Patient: sex F, age 65
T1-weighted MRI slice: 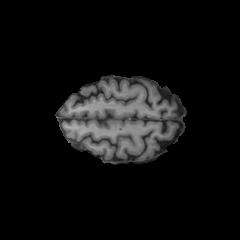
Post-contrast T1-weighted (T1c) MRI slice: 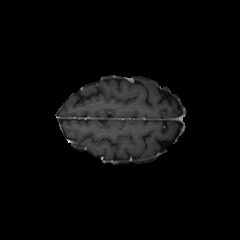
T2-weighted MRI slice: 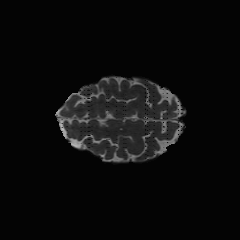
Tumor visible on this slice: no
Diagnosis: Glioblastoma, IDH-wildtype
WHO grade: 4